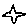
Label: star